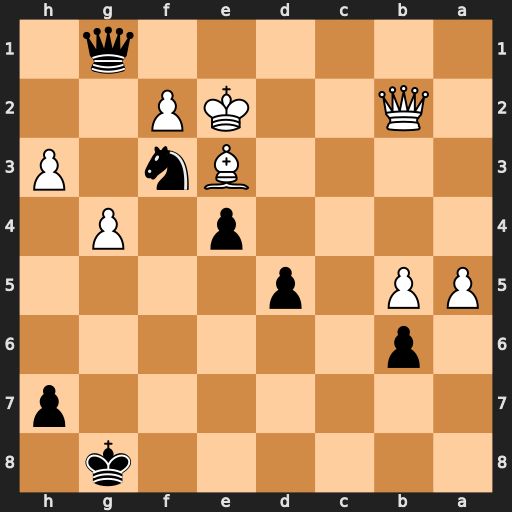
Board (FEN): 6k1/7p/1p6/PP1p4/4p1P1/4Bn1P/1Q2KP2/6q1
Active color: b
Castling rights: -
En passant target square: -
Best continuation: Qe1#